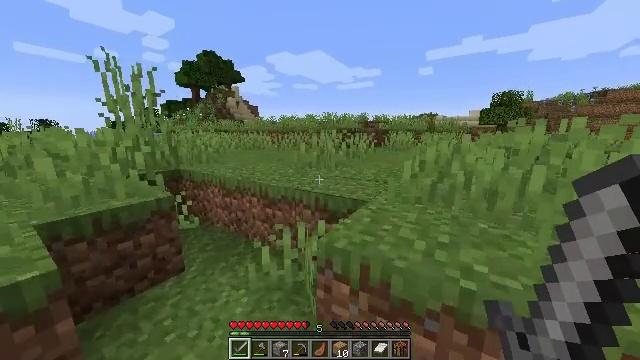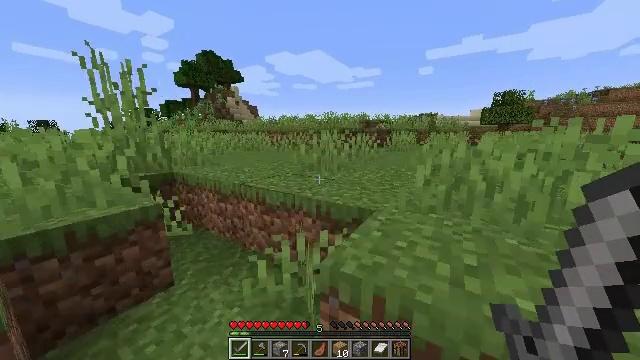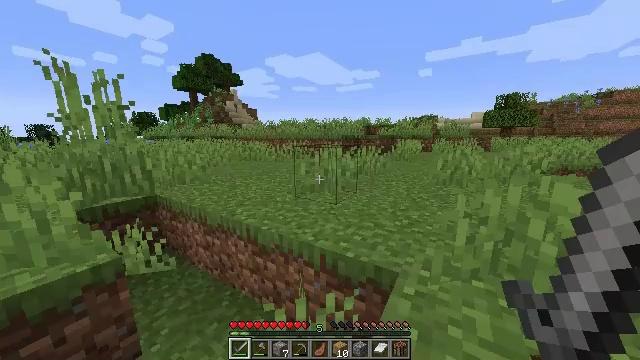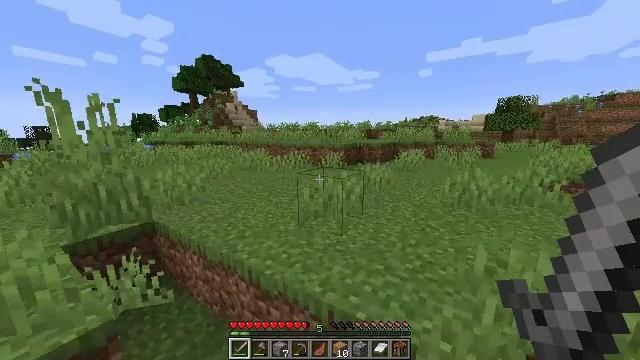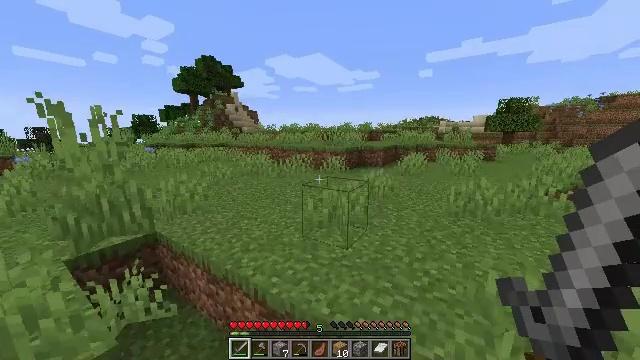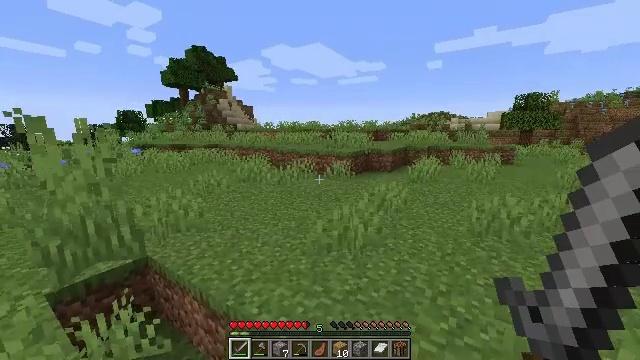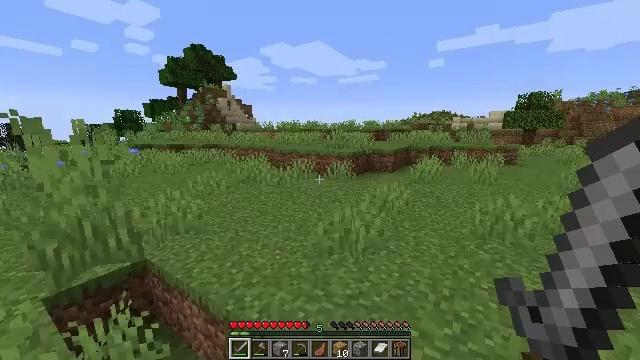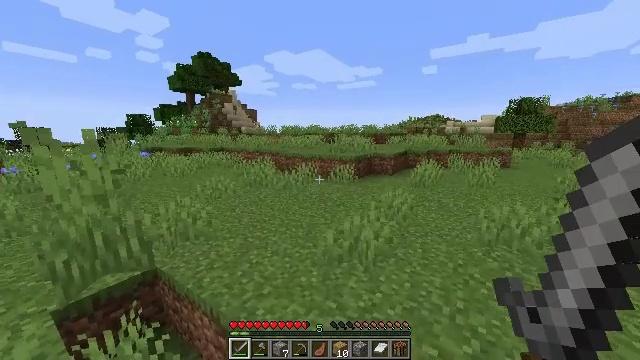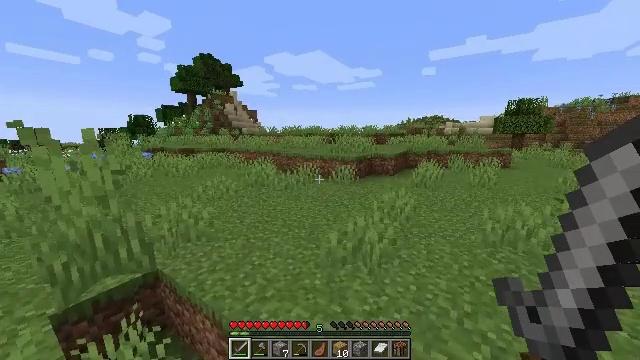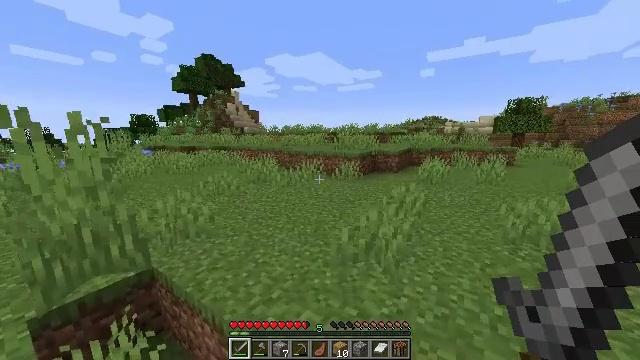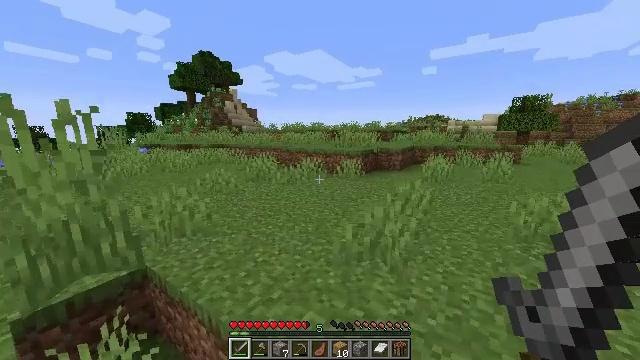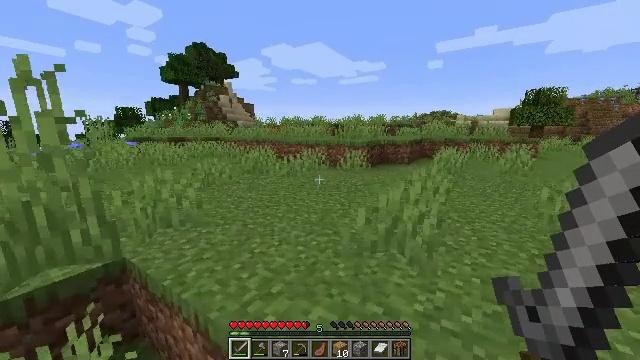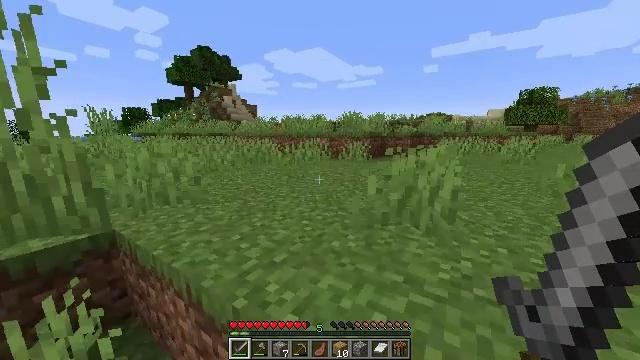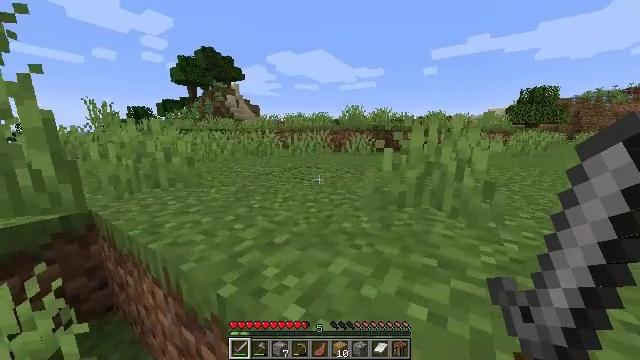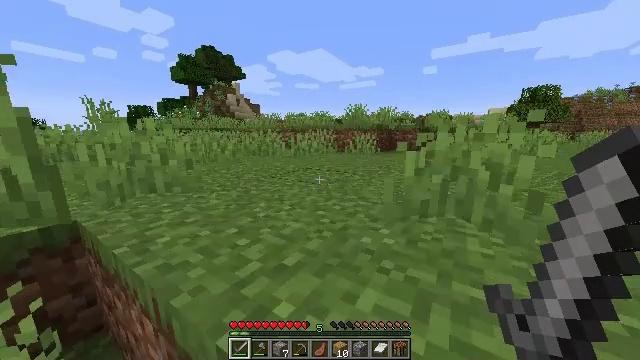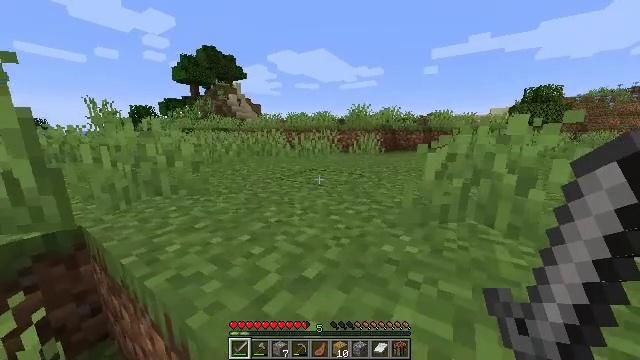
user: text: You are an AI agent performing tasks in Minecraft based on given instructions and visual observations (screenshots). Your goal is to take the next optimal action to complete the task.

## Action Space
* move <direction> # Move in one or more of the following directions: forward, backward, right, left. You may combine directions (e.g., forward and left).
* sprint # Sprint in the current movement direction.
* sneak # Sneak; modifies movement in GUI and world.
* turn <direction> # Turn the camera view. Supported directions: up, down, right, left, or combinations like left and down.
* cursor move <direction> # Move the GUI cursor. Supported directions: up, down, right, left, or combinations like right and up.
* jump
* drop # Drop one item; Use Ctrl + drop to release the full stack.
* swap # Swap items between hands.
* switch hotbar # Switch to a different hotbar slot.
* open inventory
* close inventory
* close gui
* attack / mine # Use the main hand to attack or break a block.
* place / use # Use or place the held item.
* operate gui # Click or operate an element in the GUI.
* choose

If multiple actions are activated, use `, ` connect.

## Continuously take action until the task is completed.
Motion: motion action
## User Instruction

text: Break the sugar cane.
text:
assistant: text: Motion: move forward, sprint
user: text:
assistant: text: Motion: move forward, sprint, jump
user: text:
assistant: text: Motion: move forward, sprint, jump
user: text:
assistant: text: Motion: move forward, sprint, jump
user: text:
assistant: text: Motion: move forward, sprint, jump
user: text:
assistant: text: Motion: move forward, sprint
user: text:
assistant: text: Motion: move forward, sprint
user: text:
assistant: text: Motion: move forward, sprint
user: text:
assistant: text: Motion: move forward, sprint
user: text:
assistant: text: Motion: move forward, sprint
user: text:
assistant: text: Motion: move forward, sprint
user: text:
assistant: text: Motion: move forward, sprint
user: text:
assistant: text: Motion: move forward, sprint
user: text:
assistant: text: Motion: move forward, sprint
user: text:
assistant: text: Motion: move forward, sprint
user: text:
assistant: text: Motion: move forward, sprint
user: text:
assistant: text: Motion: move forward, sprint
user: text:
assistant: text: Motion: move forward, sprint
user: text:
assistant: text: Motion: move forward, sprint
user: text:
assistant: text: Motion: move forward, sprint
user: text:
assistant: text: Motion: move forward, sprint
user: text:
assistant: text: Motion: move forward, sprint, jump
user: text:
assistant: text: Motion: move forward, sprint, jump
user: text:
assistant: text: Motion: move forward, sprint, jump
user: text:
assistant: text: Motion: move forward, sprint, jump
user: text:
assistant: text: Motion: move forward, sprint, jump
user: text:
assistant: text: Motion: move forward, sprint
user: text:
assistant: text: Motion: move forward, sprint
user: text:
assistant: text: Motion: move forward, sprint
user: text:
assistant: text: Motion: move forward, sprint